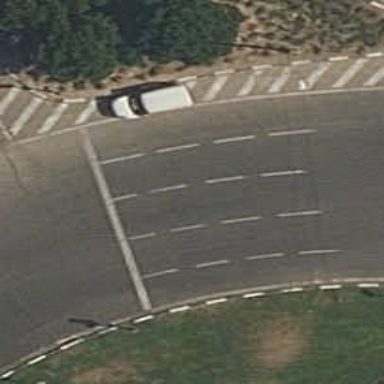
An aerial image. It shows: Secondary road made of asphalt leading to roundabout.